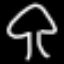
Label: mushroom